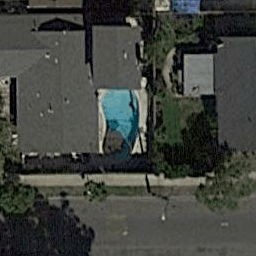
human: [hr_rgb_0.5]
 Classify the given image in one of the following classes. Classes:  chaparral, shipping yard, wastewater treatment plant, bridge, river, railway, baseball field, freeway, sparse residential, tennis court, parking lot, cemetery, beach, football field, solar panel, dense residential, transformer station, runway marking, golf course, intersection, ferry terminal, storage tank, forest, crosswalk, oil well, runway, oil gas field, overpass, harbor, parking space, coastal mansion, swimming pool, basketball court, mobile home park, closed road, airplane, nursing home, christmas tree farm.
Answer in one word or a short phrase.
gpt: swimming pool